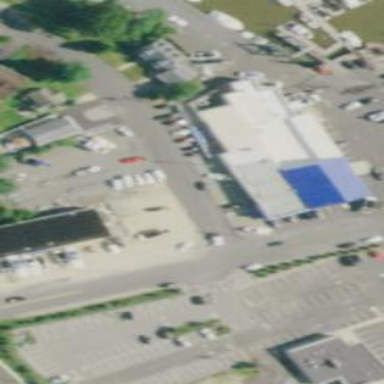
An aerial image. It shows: Building that houses boat shop.